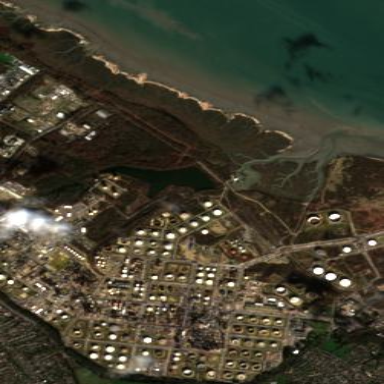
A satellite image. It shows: Industrial area dedicated to oil-related activities.